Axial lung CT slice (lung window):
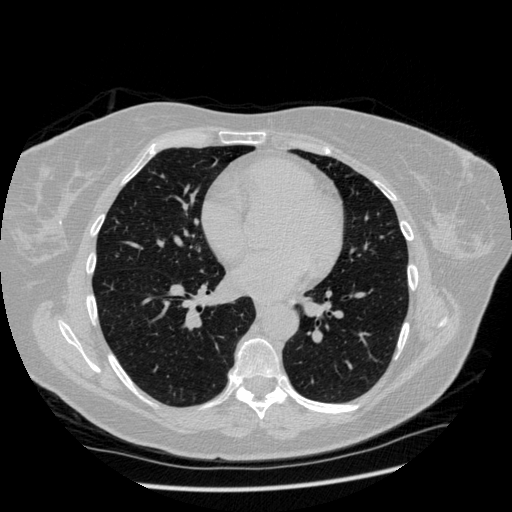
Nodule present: no